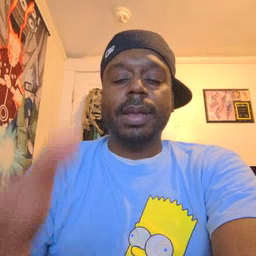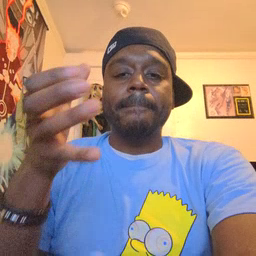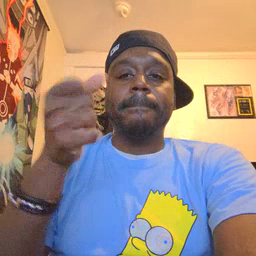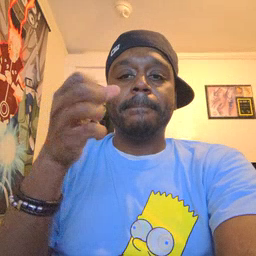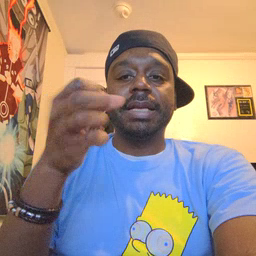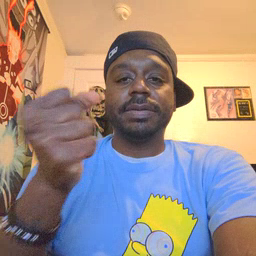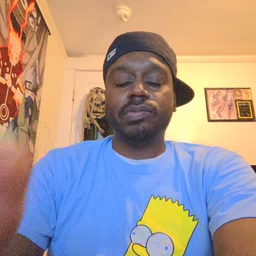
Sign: milk